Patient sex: M
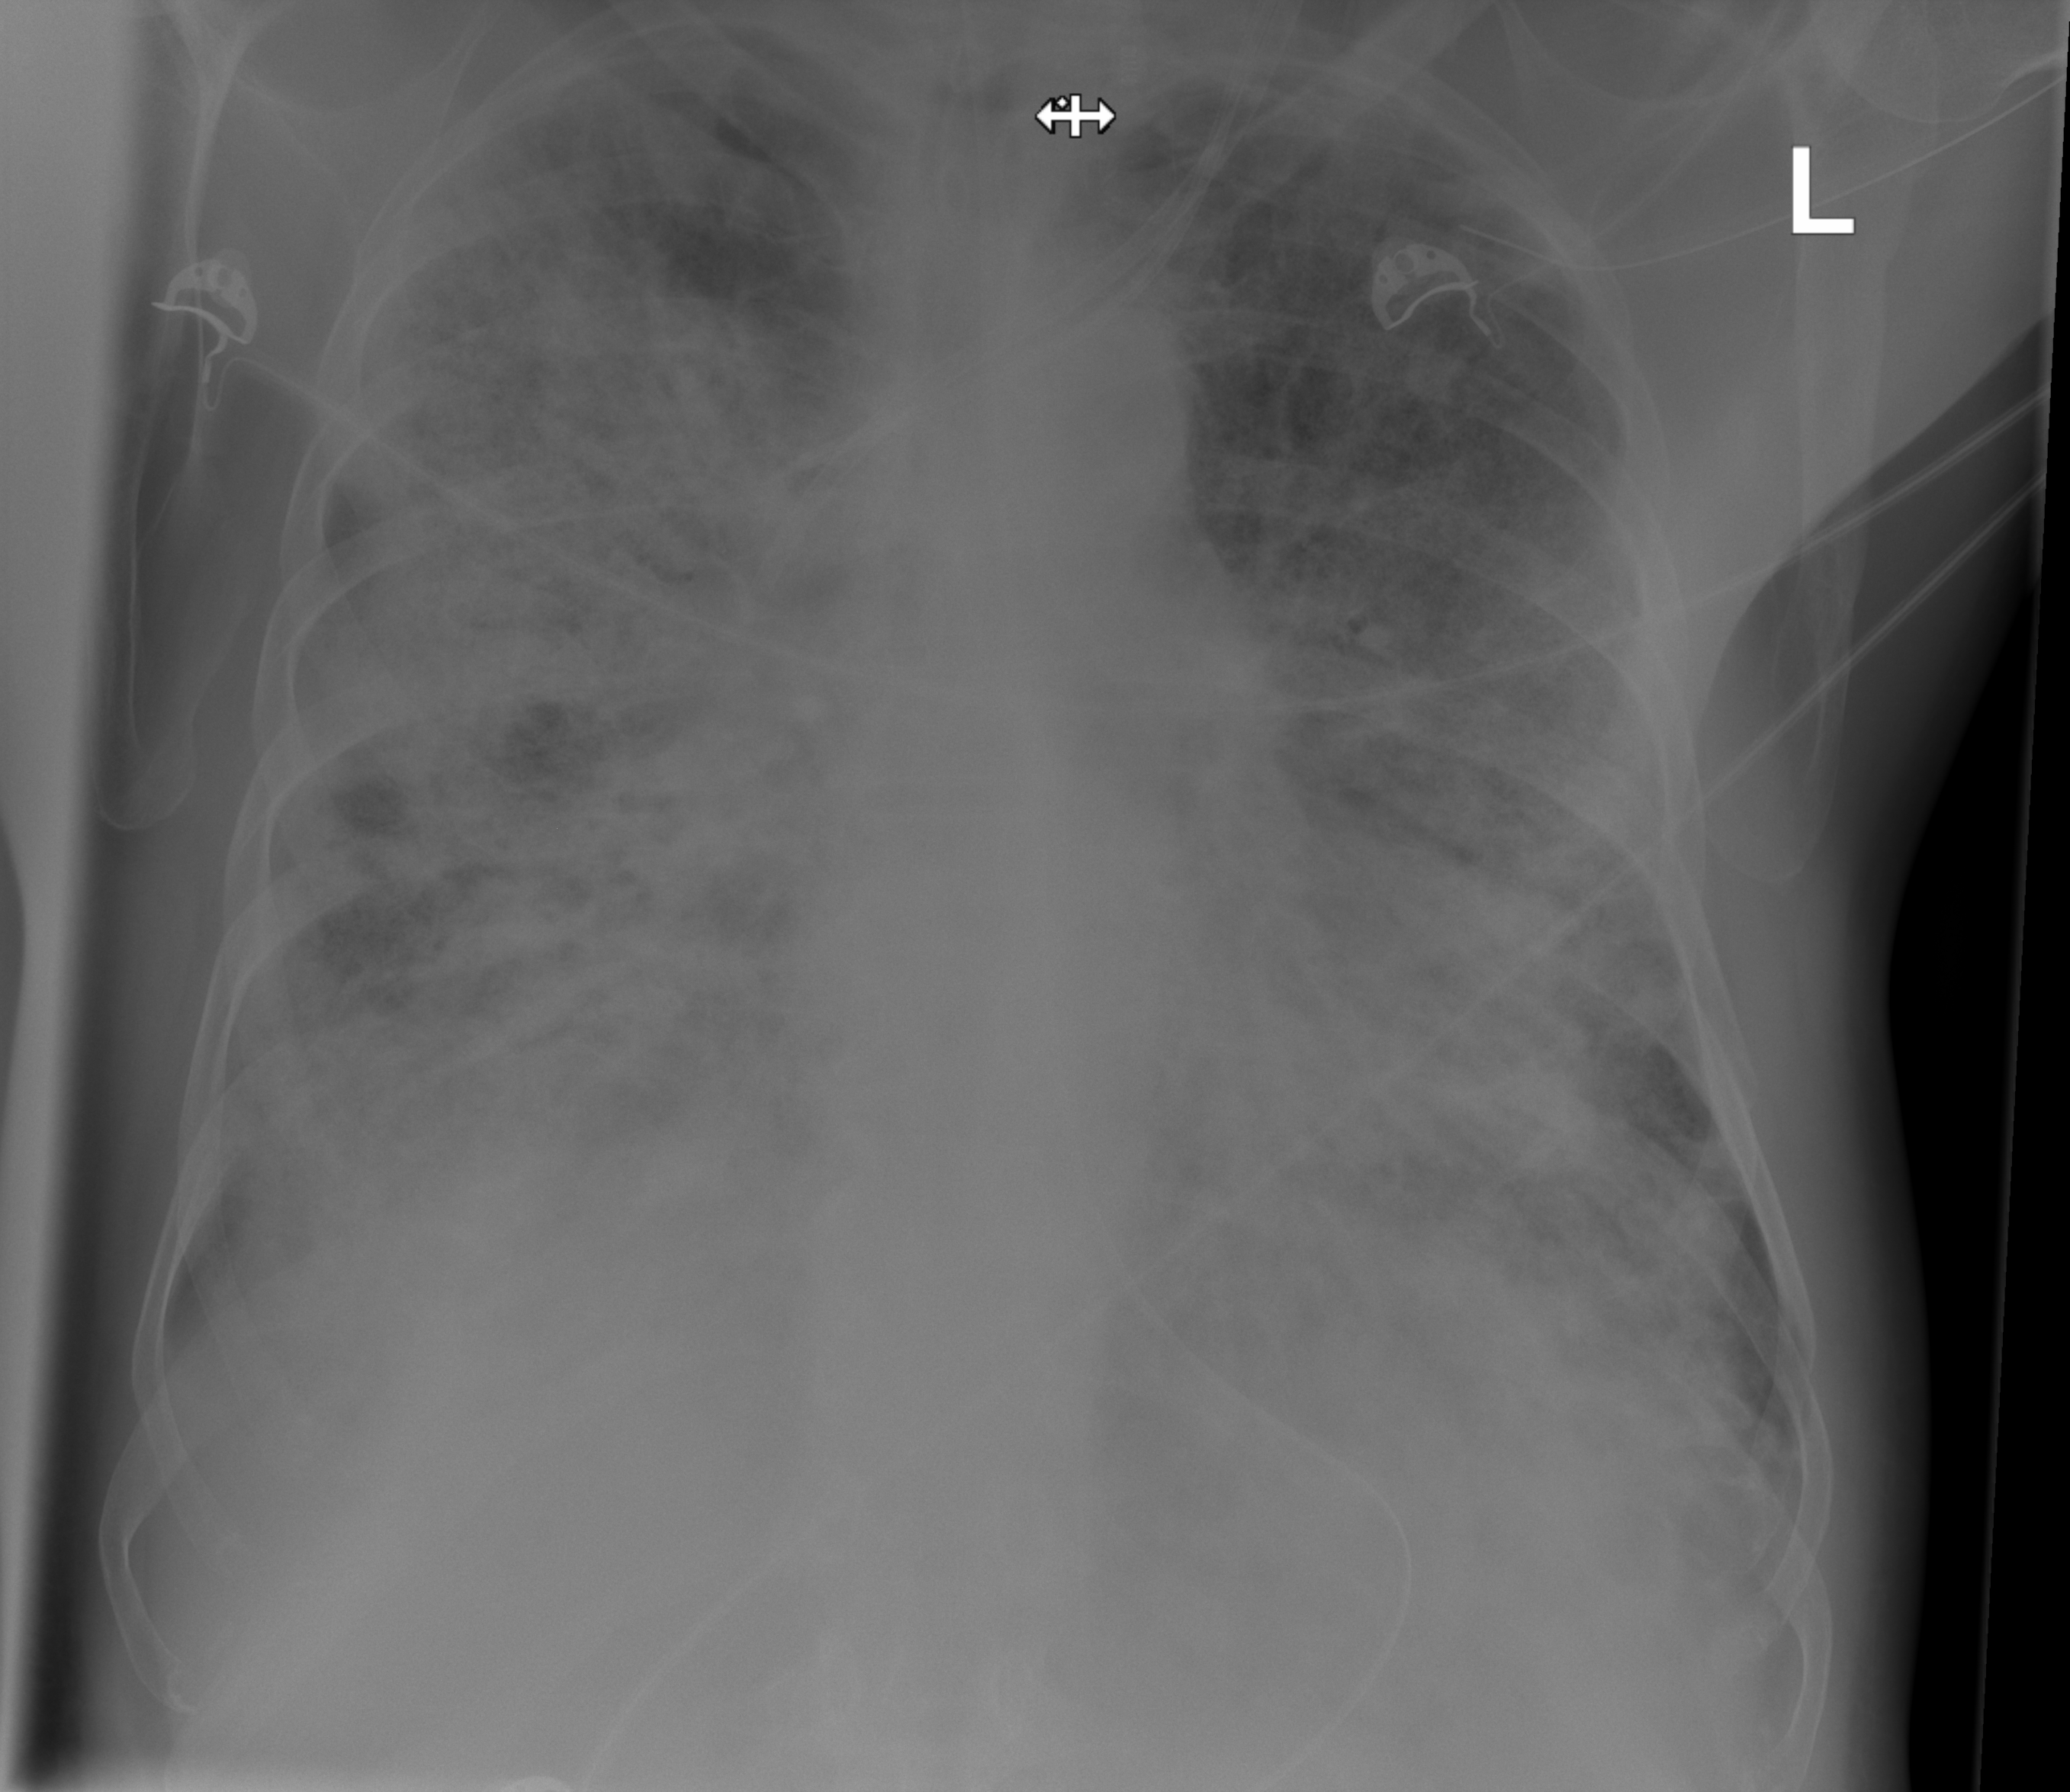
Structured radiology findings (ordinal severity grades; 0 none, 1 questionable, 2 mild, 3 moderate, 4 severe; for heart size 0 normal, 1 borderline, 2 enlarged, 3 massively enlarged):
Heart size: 0
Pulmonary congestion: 0
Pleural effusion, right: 2
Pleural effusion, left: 2
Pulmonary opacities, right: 4
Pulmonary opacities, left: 4
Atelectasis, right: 3
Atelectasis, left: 3